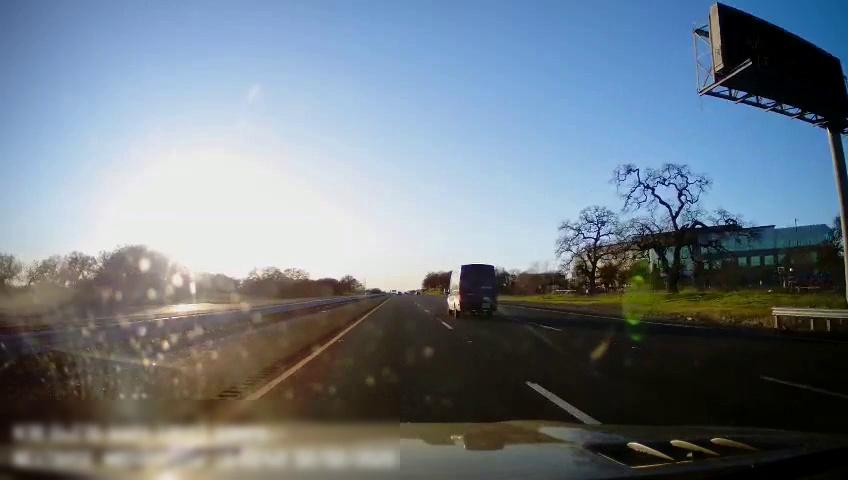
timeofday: Day
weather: Sunny
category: Drivable Space
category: Drivable Space
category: Vehicles | Truck
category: Lanes | Current Lane
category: Lanes | Current Lane
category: Lanes | Alternate Lane
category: Lanes | Alternate Lane